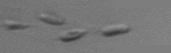
Label: Dinobryon